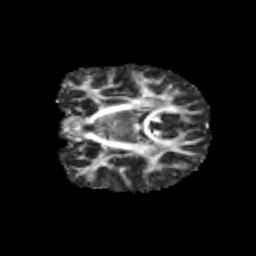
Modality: FA
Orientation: coronal
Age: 9
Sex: female
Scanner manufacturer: siemens
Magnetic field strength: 3 T
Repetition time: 3.8 s
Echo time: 0.07 s